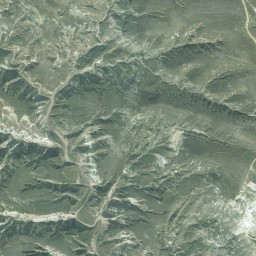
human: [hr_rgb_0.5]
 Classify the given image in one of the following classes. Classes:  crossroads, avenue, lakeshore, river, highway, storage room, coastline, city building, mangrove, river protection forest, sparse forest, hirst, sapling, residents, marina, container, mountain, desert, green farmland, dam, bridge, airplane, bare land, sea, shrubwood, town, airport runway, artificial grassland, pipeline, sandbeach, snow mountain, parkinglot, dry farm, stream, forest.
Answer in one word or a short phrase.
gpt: mountain